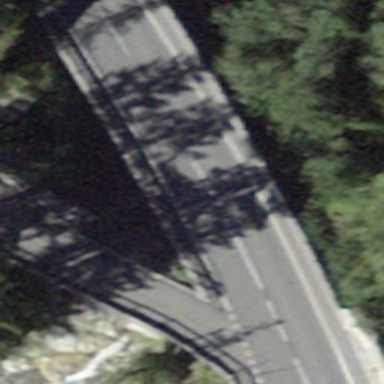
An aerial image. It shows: Cantilever beam bridge.